Question: To be clear, this is what I'm talking about:

Unfortunately, Apple hasn't provided an easy way to make this kind of button. Most people use 'BWToolKit', but that doesn't work with Xcode 4. Is there any way I can stylize my buttons to look like that without using 'BWToolKit'?
Thanks in advance.
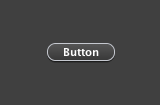
Answer: You use the BWToolKit framework with Xcode 4, it's just the Interface Builder plug-in that doesn't work.
You can link to the framework and manually assign the class of the button object and button cell to the BWToolKit classes.